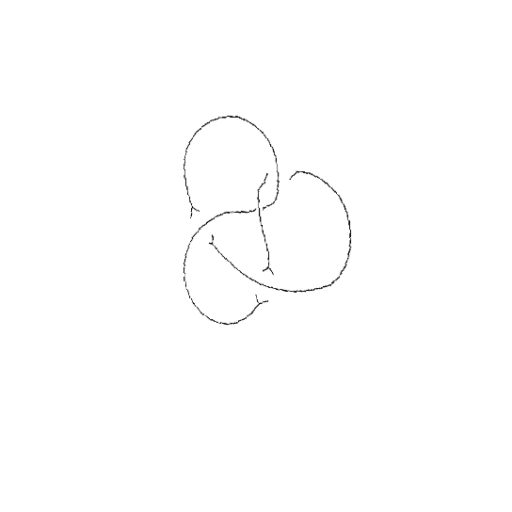
Crossing number: 4